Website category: movie
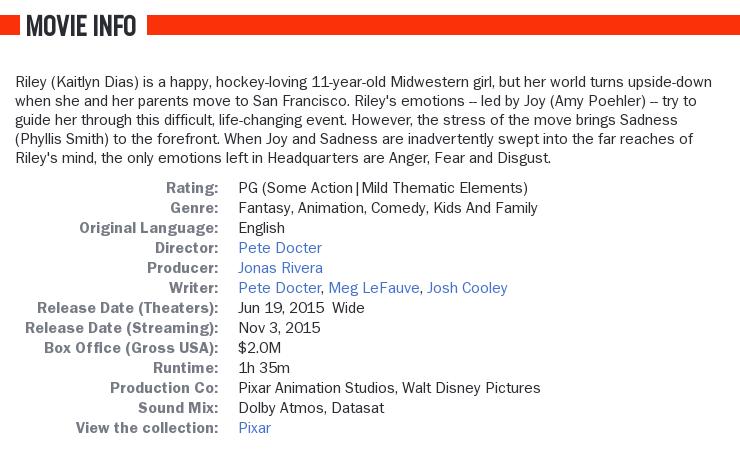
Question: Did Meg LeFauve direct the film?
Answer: no

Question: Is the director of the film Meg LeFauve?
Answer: no

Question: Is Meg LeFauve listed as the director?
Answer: no

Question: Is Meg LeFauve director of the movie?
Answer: no

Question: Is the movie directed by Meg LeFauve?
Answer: no

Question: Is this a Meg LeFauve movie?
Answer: no

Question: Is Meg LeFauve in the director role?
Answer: no

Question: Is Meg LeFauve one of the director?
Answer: no

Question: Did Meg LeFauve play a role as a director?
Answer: no

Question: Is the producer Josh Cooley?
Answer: no

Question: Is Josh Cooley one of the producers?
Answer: no

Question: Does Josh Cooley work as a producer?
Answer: no

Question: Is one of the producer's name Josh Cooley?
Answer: no

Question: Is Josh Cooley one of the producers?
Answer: no

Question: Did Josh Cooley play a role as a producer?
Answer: no

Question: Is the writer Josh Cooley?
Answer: yes

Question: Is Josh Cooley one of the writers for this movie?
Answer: yes

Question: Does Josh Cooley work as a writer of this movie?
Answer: yes

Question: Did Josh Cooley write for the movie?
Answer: yes

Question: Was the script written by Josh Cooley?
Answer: yes

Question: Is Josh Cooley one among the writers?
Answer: yes

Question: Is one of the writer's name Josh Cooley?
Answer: yes

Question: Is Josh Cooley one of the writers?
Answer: yes

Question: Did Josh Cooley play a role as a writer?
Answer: yes

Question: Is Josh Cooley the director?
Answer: no

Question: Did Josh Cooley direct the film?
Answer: no

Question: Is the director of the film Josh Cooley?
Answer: no

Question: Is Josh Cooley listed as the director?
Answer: no

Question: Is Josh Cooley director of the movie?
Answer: no

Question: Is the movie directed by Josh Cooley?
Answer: no

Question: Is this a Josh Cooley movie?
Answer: no

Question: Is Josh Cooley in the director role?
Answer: no

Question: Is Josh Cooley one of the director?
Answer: no

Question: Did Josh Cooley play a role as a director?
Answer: no